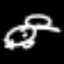
Label: frog